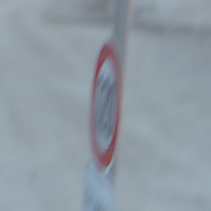
Verkehrszeichen: Geschwindigkeit120
Zusatzzeichen unten: ZeitangabenMitBeschraenkungAufWochentage8
Umgebung: Outdoor, Beach
Tageszeit: SunriseSunset
Wetter: PartlyCloudy
Licht: Natural
Jahreszeit: NotSpecified
Kontrast: MediumContrast